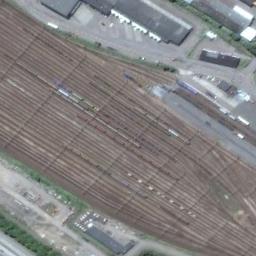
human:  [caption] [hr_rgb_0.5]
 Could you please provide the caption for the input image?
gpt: There are dozens of parallel railway lines here .

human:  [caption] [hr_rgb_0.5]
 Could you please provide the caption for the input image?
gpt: These railways have some trains on the tracks and some buildings are on one side of the railways .

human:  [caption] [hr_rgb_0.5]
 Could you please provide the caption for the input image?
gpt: There are several buildings beside the railway .

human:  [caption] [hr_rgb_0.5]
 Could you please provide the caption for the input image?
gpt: The railway is next to some houses .

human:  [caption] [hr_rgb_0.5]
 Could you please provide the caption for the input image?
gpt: There are some buildings beside the railway with some trains .